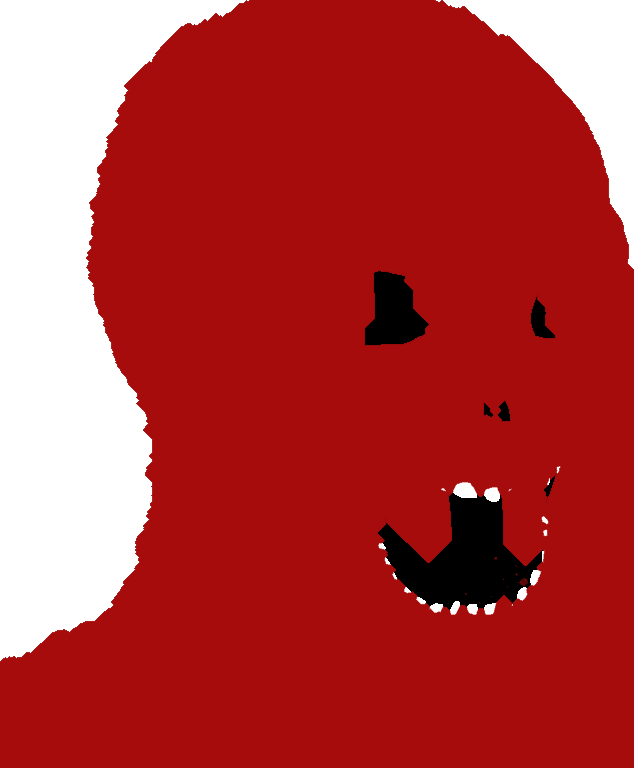
Label: 5_Oomer